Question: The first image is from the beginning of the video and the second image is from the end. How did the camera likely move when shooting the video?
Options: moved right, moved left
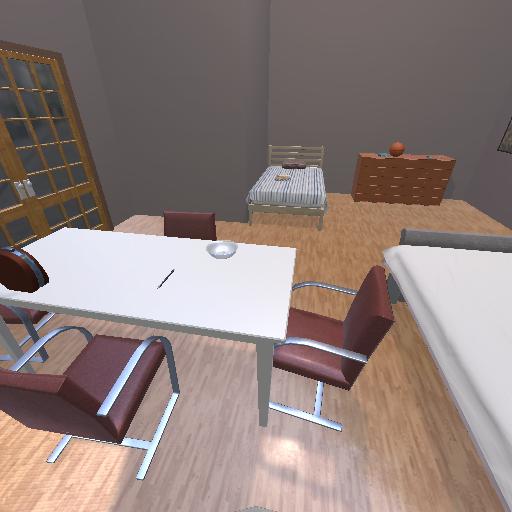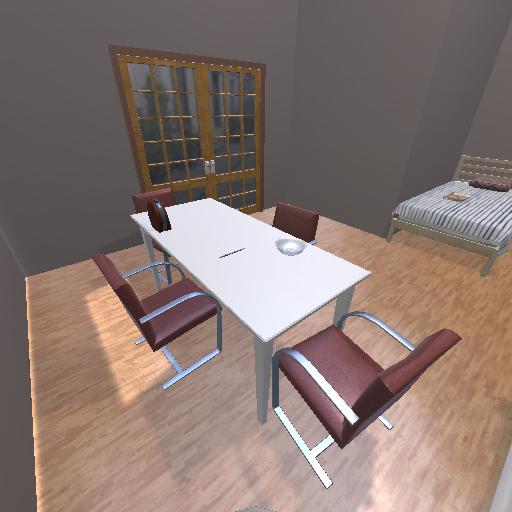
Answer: moved right